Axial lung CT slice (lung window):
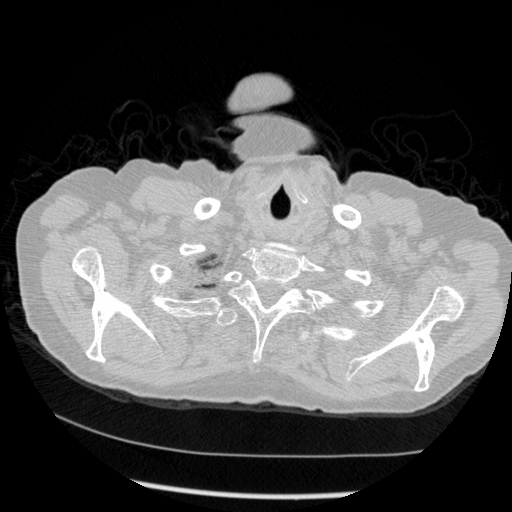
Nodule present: no